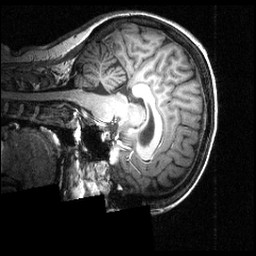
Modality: T1w
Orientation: sagittal
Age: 24
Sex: female
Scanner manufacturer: siemens
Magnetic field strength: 3.951 T
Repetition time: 1.5 s
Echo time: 0.00335 s